Question: I'm going to learn how to handle HTTPS traffic in C# as server-side and as for the first steps I've got some troubles.
Here is some code ( <URL>:
'''
class Program
{
static bool ValidateServerCertificate(object sender, X509Certificate certificate, X509Chain chain, SslPolicyErrors sslPolicyErrors)
{
if (sslPolicyErrors == SslPolicyErrors.None) return true;
Console.WriteLine("Certificate error: {0}", sslPolicyErrors);
return false;
}
static void Main()
{
var tcpListener = new TcpListener(IPAddress.Parse("127.0.0.1"), 8080);
tcpListener.Start();
var clientAccept = tcpListener.AcceptTcpClient();
Thread.Sleep(1000);
if (clientAccept.Available > 0)
{
var sslStream = new SslStream(clientAccept.GetStream(), false, new RemoteCertificateValidationCallback(ValidateServerCertificate), null);
var certificate = new X509Certificate("path\server.pfx", "password");
sslStream.AuthenticateAsServer(certificate);
}
Console.ReadLine();
}
}
'''
Don't argue! :) It's the test code only where I just want to achieve some basic steps with the SSL handling in C#.
So... The problem occurs at this line:
'''
sslStream.AuthenticateAsServer(certificate);
'''

From Russian it translates as:
-
I thought, that I've made my X509 certificate incorrect, but checked again:
'''
makecert.exe -r -pe -n "CN=localhost" -sky exchange -sv server.pvk server.cer
pvk2pfx -pvk server.pvk -spc server.cer -pfx server.pfx -pi <password>
'''
And seems to be that all is fine with the X509 creation, and other proof is this line works fine:
'''
var certificate = new X509Certificate("path\server.pfx", "password");
'''
And program didn't throw an exception on the line above.
So, what's the problem with the SSL hanlding in my code and how can I handle incoming SSL stream as server-side?
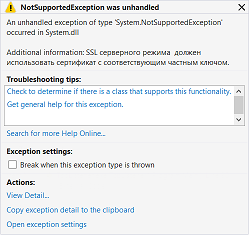
Answer: All is fine, the answer is to use 'X509Certificate2' class instead of 'X509Certificate'.
And to add to the trust list your created certificate.